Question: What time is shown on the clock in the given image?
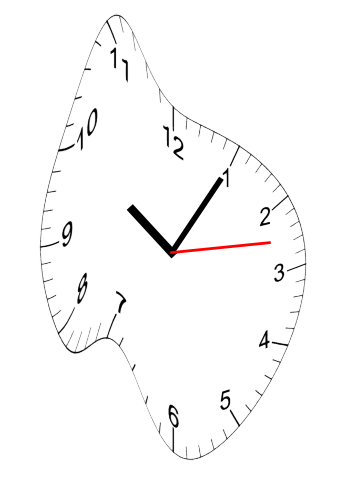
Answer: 10:05:13